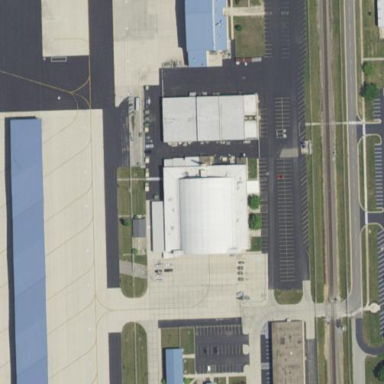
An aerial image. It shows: Hangar.